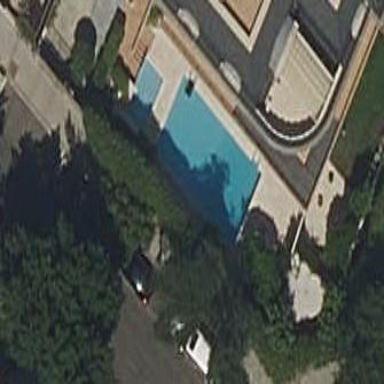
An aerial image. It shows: Swimming pool located in leisure land.